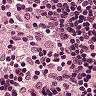
Metastatic tissue present: no